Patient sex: M
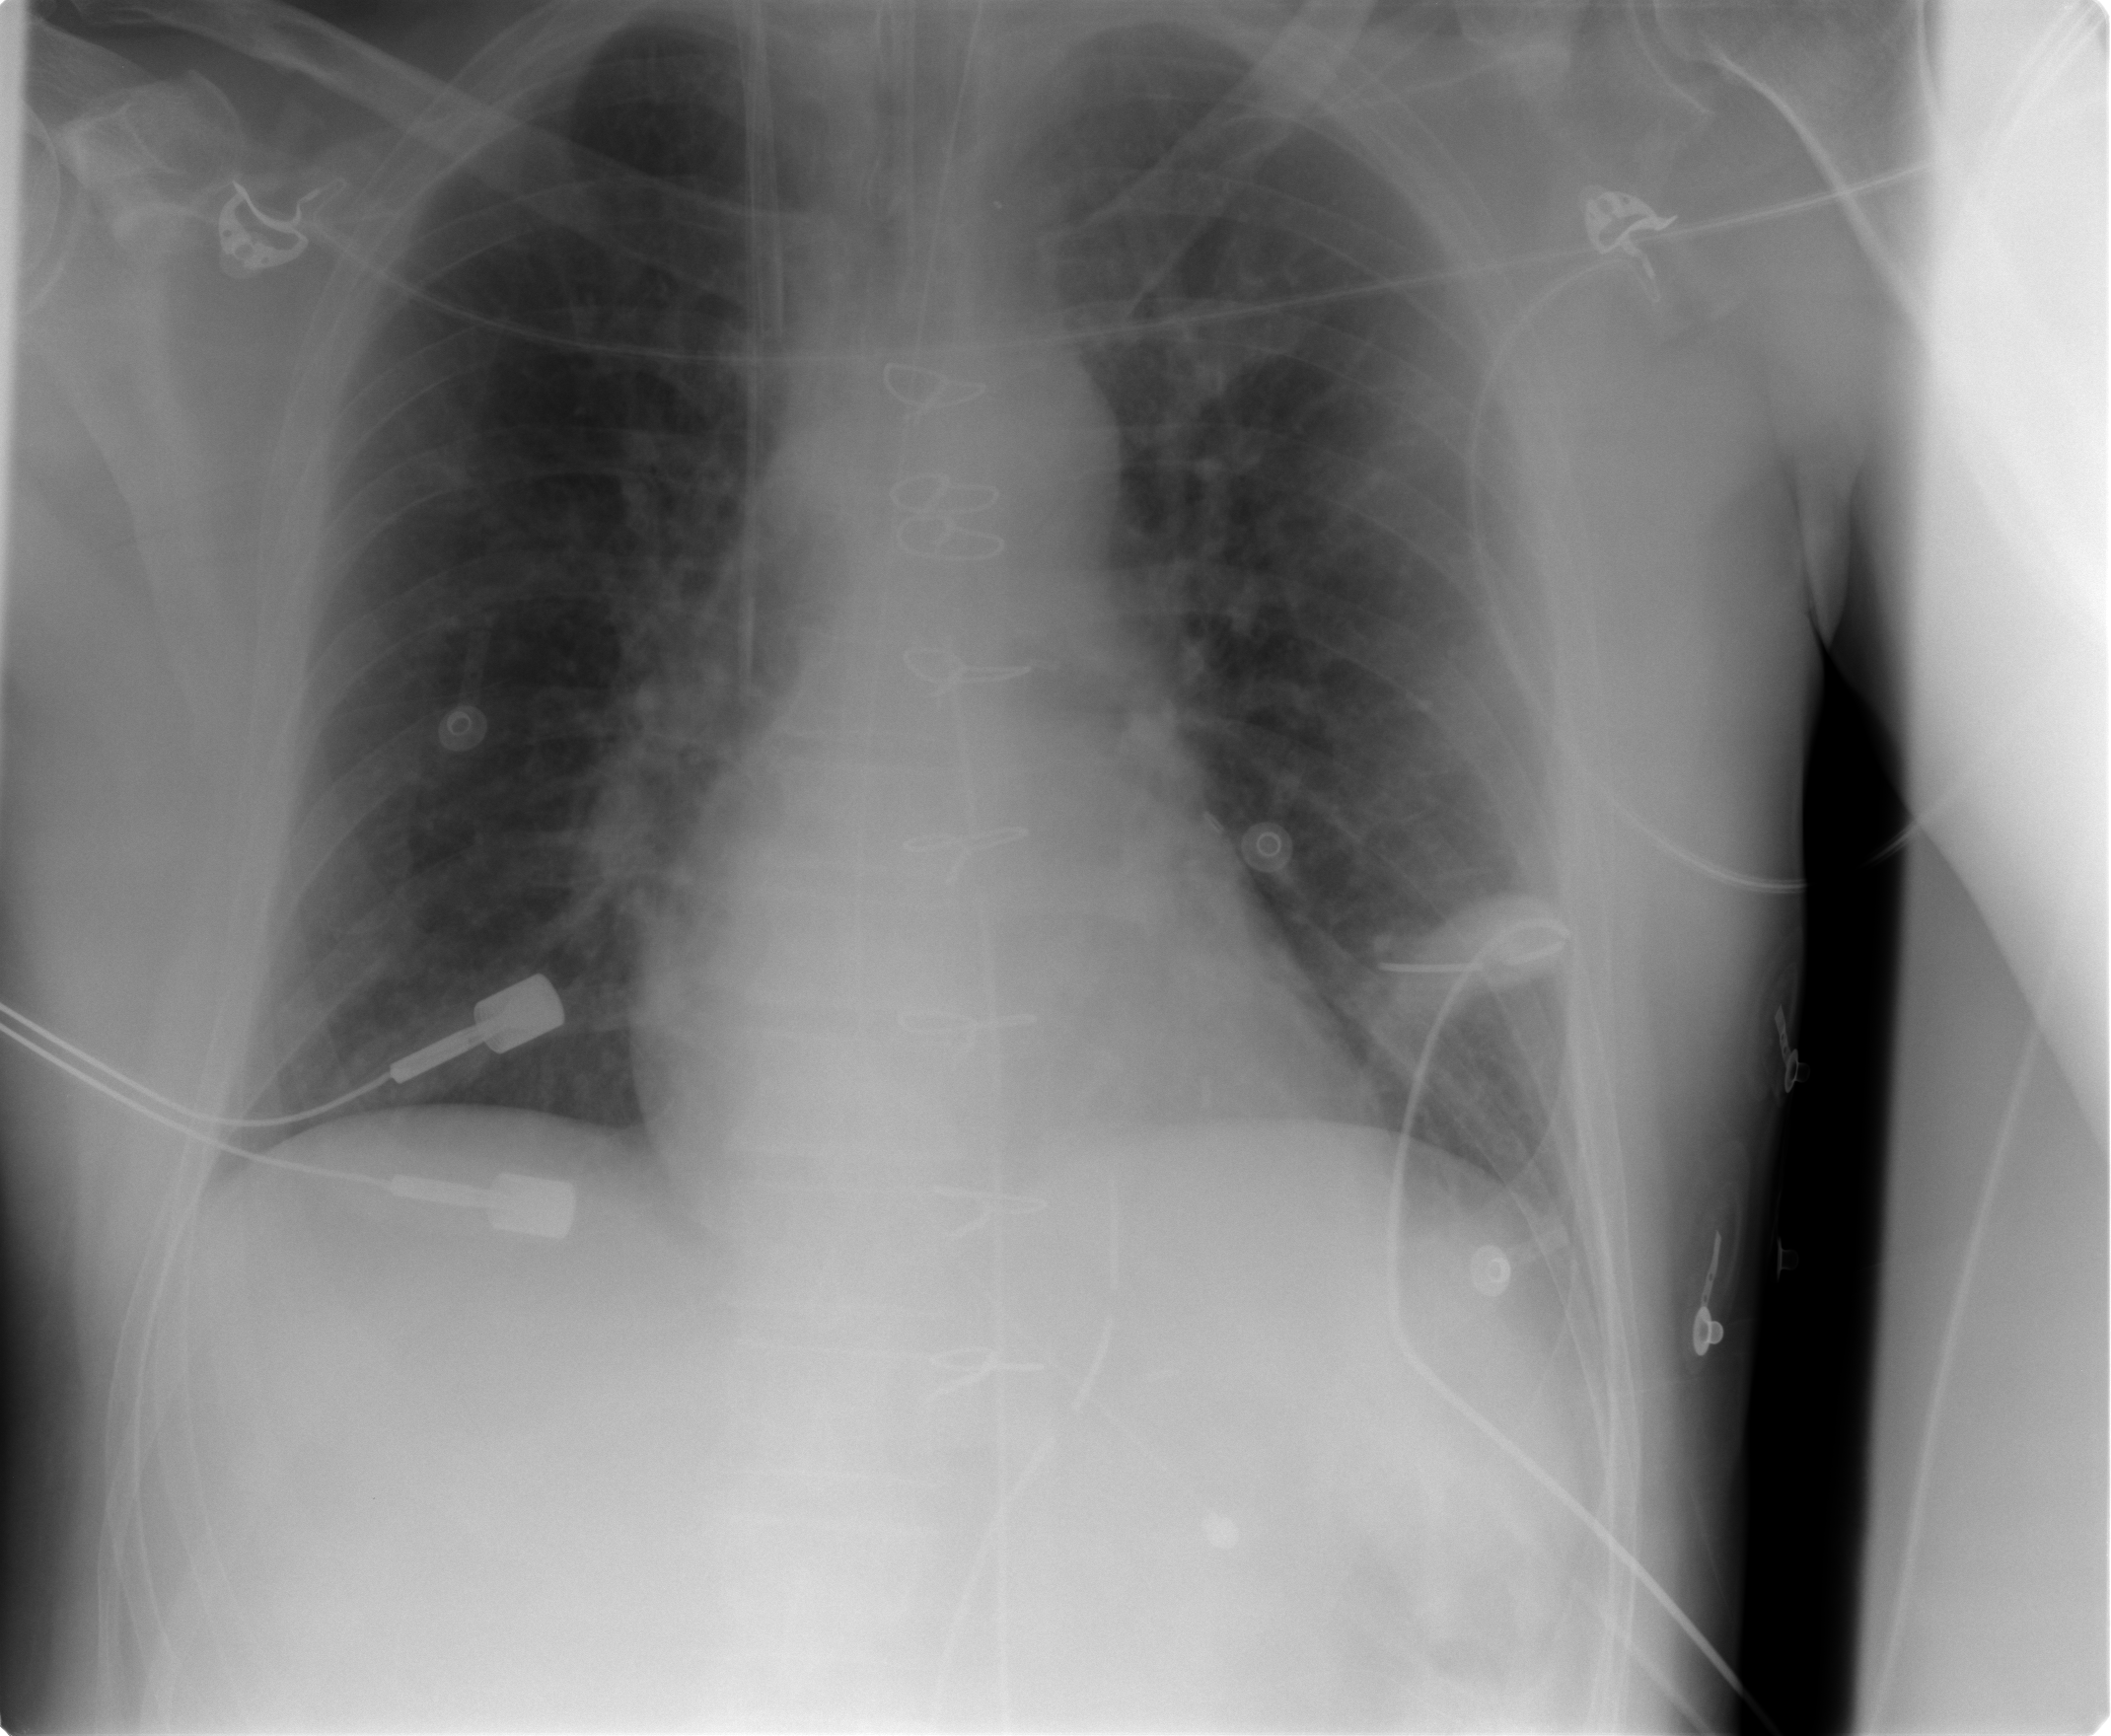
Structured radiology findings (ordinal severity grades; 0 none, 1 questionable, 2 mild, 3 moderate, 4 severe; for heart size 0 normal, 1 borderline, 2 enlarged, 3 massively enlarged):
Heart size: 0
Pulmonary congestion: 1
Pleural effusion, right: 0
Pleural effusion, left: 0
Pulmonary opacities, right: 0
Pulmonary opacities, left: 0
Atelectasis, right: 0
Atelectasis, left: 0